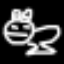
Label: frog